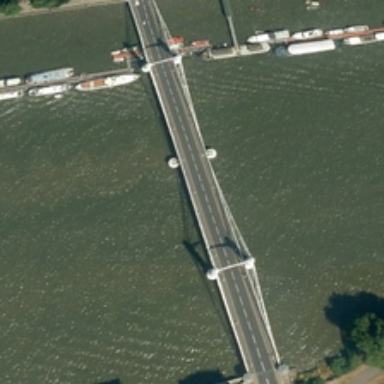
Some boats are in a river with a bridge over it .